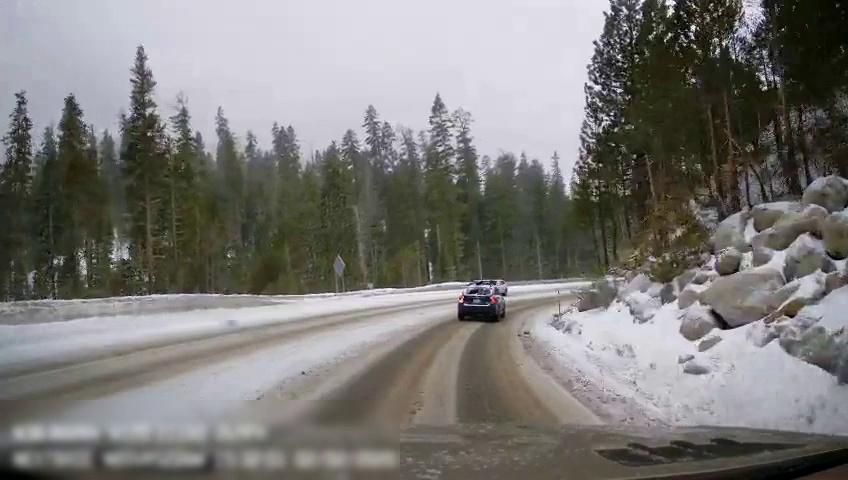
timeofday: Day
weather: Snowy
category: Drivable Space
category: Vehicles | SUV
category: Vehicles | Car
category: Traffic | Signs